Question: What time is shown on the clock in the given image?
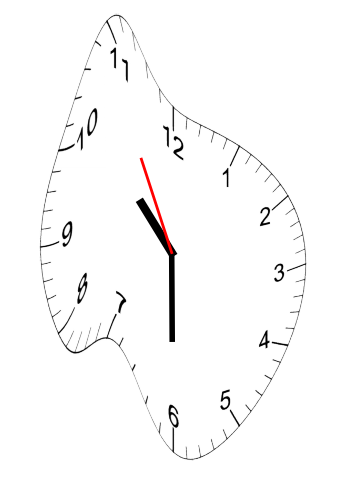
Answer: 10:29:55